Question: I need a clever algorithm to detect which edge was clicked, while not looking into every edge in the graph.

As you can see in the image above, the areas marked by dots show clicked edge incorrectly because they're overlapped by edge [2->3]
I tried GetChildAtPoint but it returns only the topmost child.
'''
class Edge : Control {
public Movable From {get;set;}
public Movable To {get;set;}
...}
void Edge_Click(object sender, EventArgs e)
{
var clicked = (Edge)sender;
var mpc = this.PointToClient(MousePosition);
var clk0 = this.GetChildAtPoint(mpc) as Edge;
Edge clk = null;
if (clk0 != null) {
if (clk0.GetType() == typeof(Edge))
clk = clk0 as Edge;
}
MessageBox.Show(string.Format("({0}, {1}): {2} - {3}=>{4} - {5}: {6}",
mpc.X, mpc.Y, clicked.Parent.GetType().ToString(),
clicked.From.Text, clicked.To.Text,
(clicked == clk).ToString(),
clk == null ? "null" : clk.From.Text + "=>" + clk.To.Text));
}
'''
How could I iterate over all child windows/controls under some point?
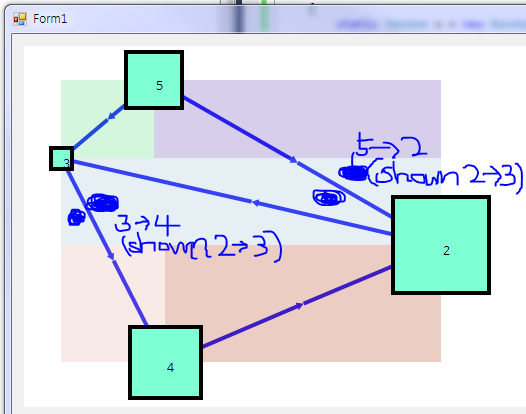
Answer: The only thing I can think of is to iterate through your Form's Control Collection and check if the Bounds of each control contains your point.
This may or may not be feasible for you depending on the number of Controls that you have.
'''
foreach (Control c in this.Controls )
{
if (c.Bounds.Contains(mpc))
{
//process the match here
}
}
'''